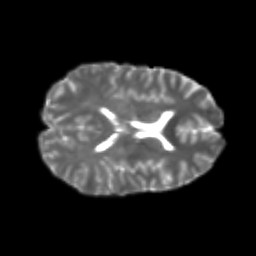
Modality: T2w
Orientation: axial
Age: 24
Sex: female
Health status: healthy
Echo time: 0.074 s